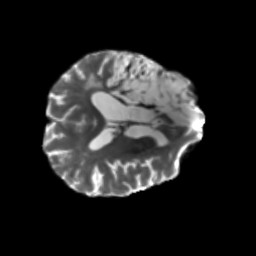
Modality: T2w
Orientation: axial
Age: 64
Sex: male
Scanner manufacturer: siemens
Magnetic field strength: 3 T
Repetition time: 5.47 s
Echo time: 0.0854 s